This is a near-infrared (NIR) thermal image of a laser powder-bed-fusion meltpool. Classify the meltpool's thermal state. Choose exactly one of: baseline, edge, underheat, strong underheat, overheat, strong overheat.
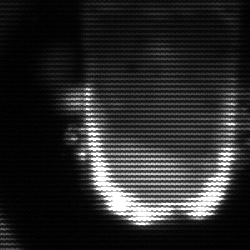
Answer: baseline